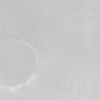
Atmospheric dust classification: dusty